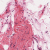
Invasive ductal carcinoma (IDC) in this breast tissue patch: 0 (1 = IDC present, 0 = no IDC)